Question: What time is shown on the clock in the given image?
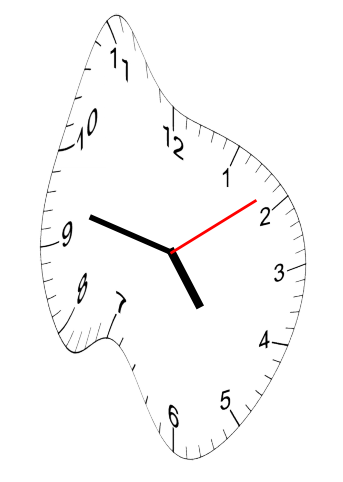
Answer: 04:47:09